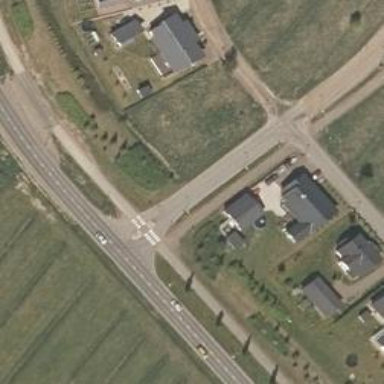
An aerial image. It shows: Asphalt footway with zebra crossing that includes island.